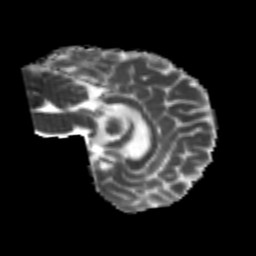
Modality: MD
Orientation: sagittal
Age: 21
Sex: female
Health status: healthy
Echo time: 0.074 s